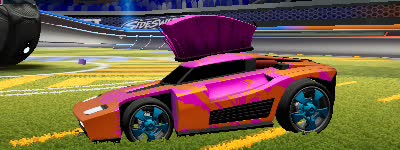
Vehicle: breakout